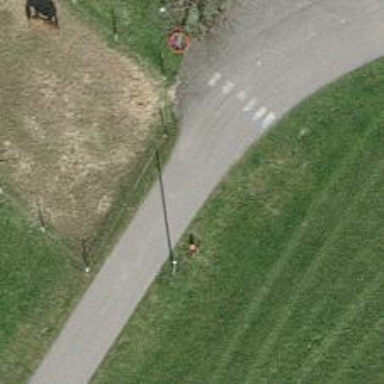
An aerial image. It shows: Unclassified road with grade 1 track type.